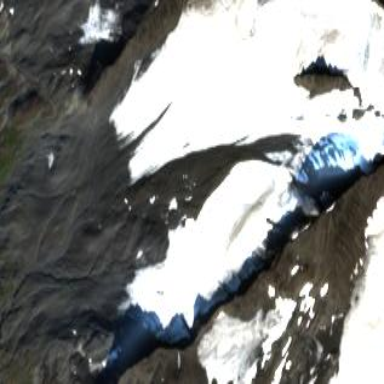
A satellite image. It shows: Majestic glacier in the distance.